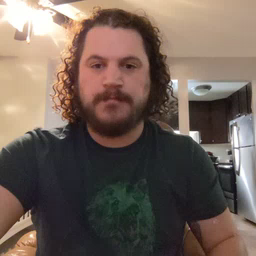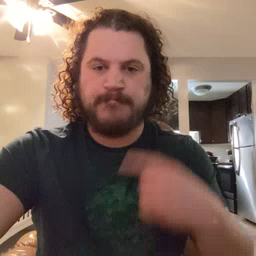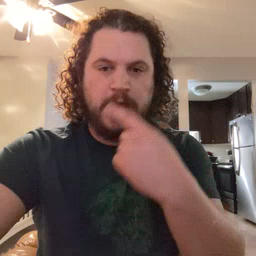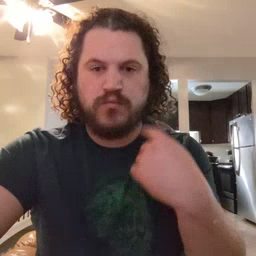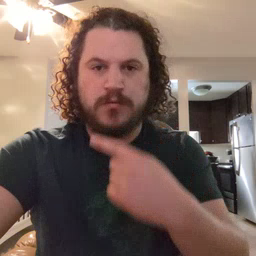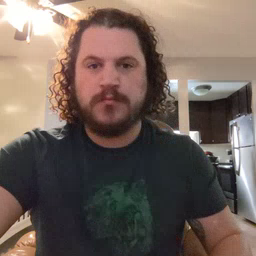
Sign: mouth